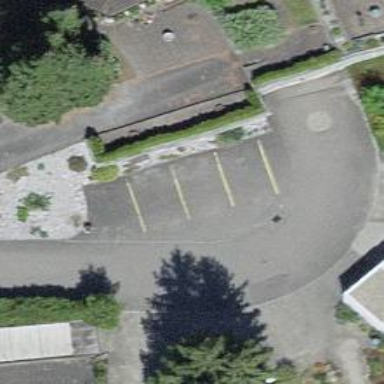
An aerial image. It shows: Group of garages.